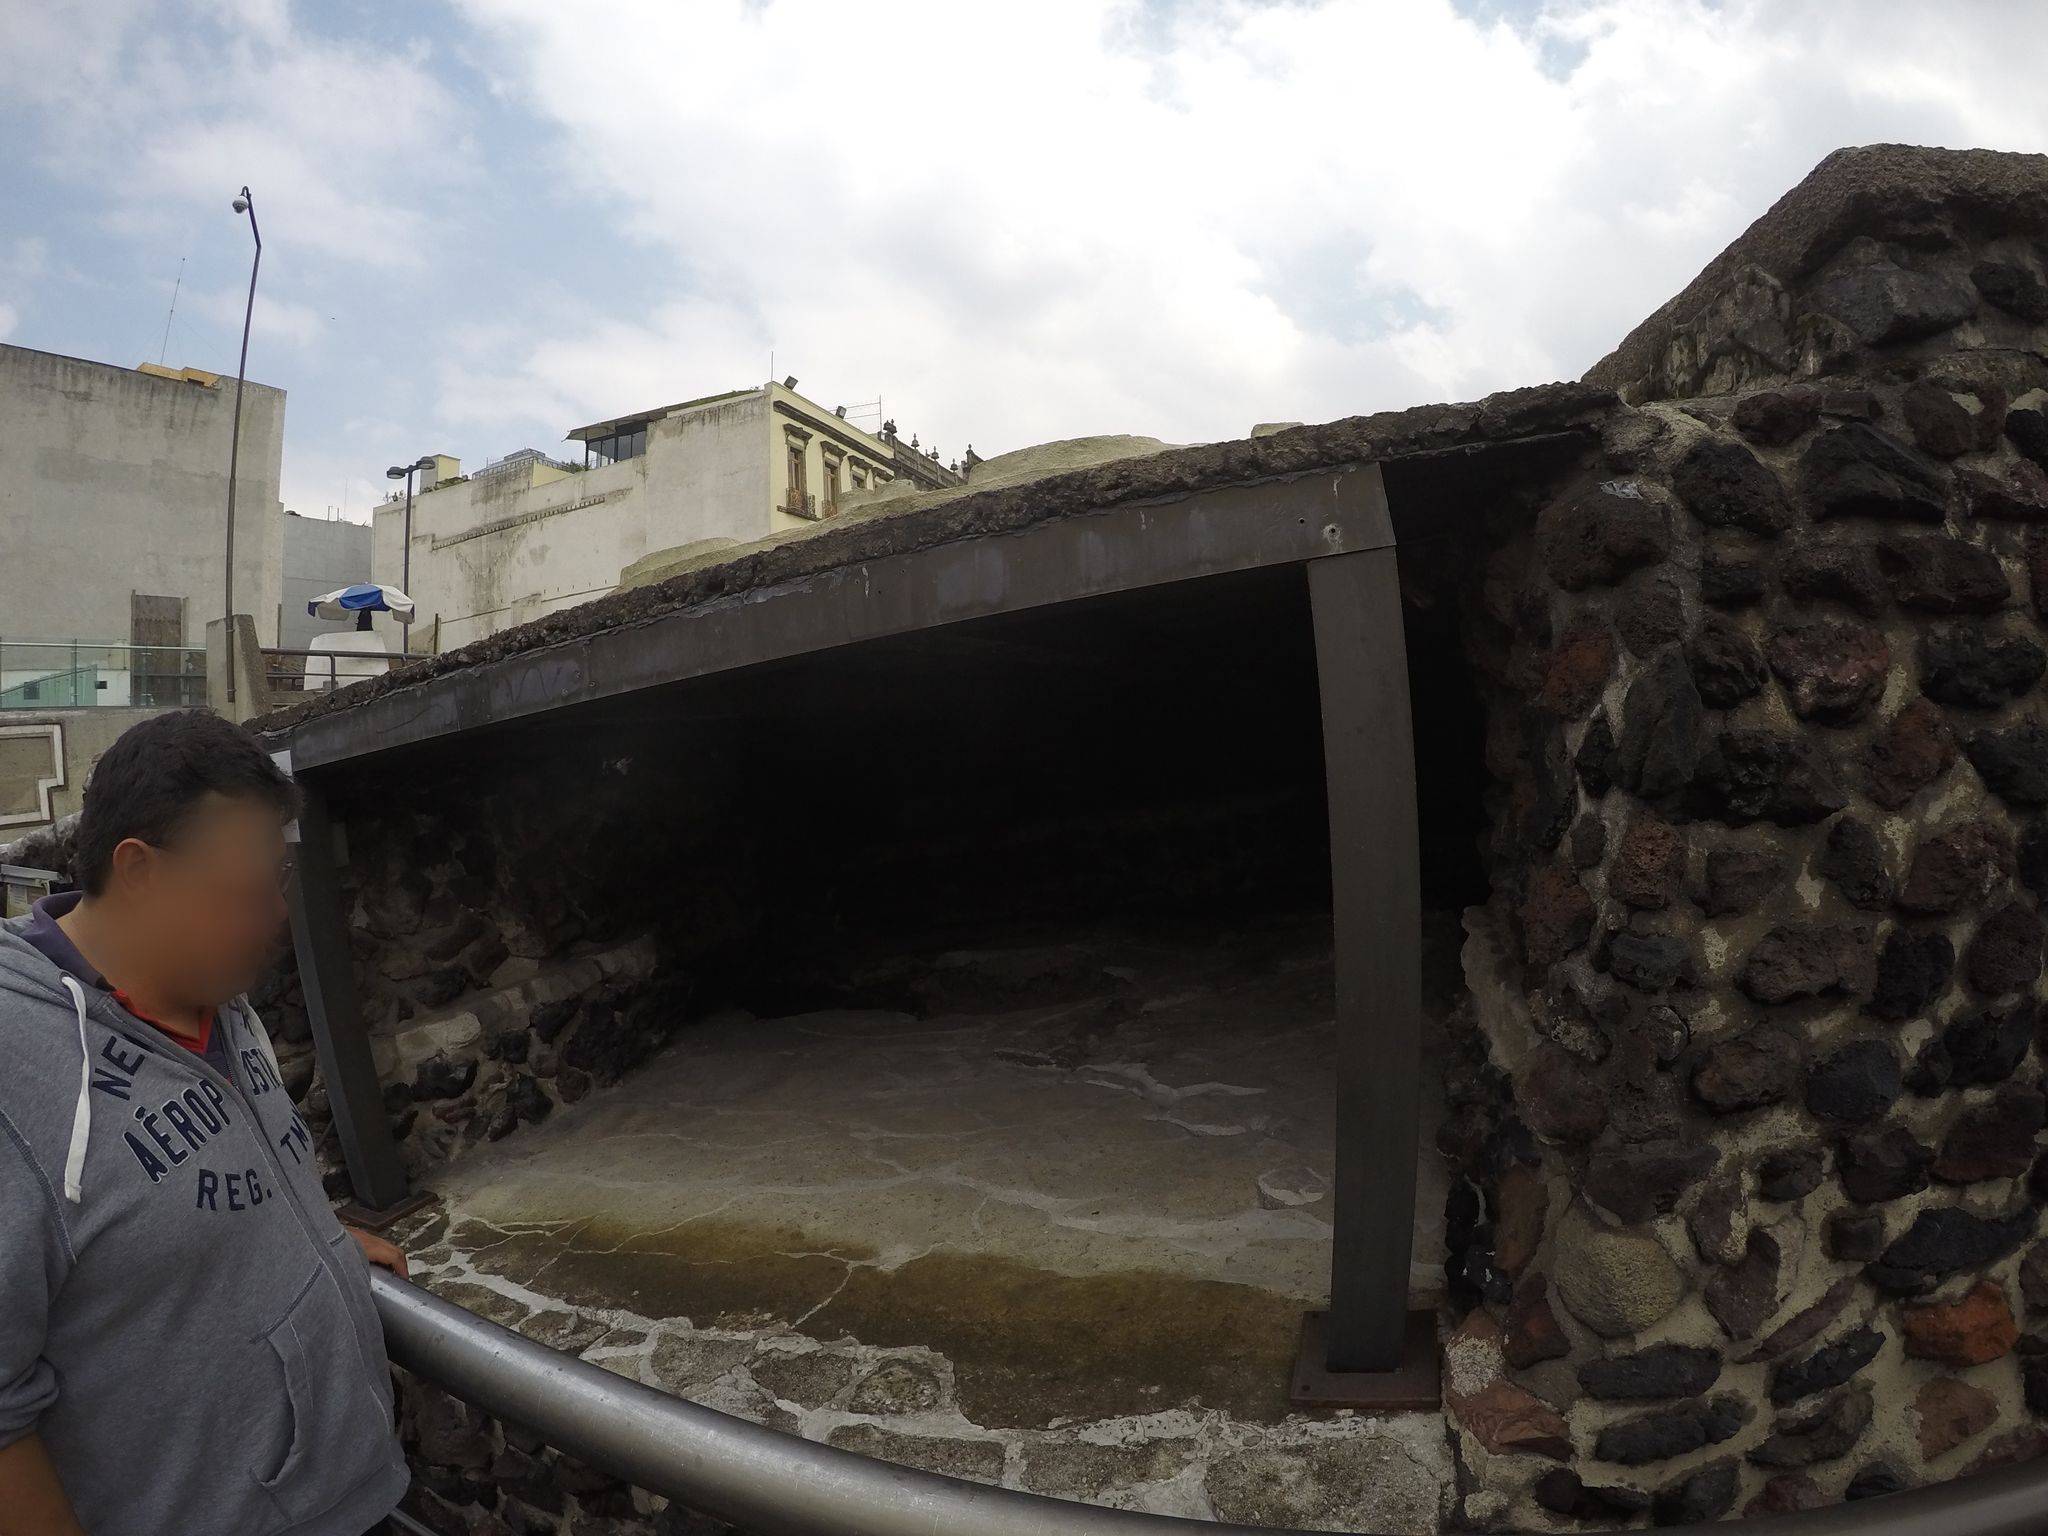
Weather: snowy
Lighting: day
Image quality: good
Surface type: walking surface
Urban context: urban centre
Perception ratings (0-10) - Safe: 0.88, Lively: 1.78, Beautiful: 3.43, Boring: 6.03, Depressing: 6.35, Wealthy: 1.72